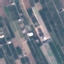
Land use / land cover: PermanentCrop